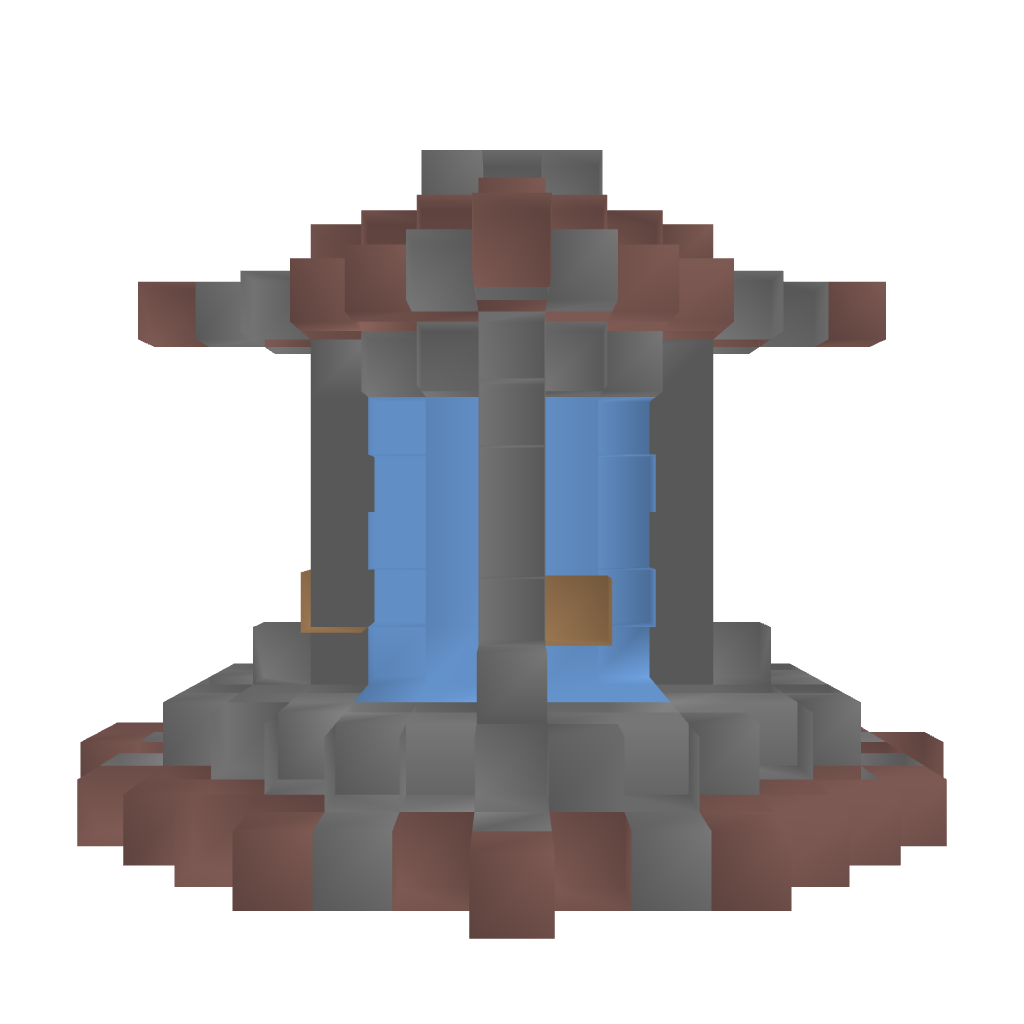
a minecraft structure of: Dyncraft Parkour Rank-Up Portal high quality